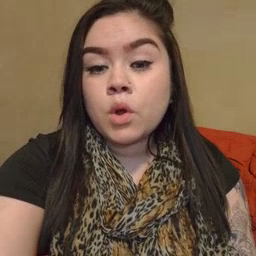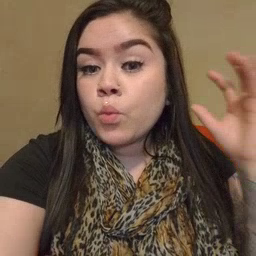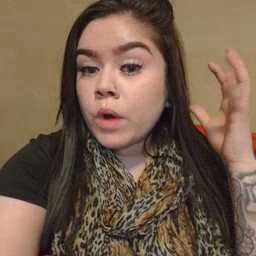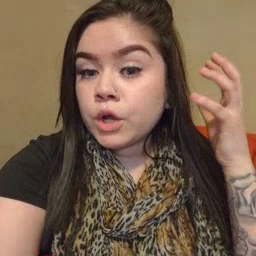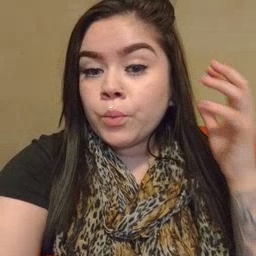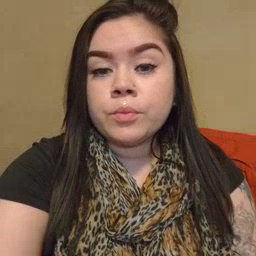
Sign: radio